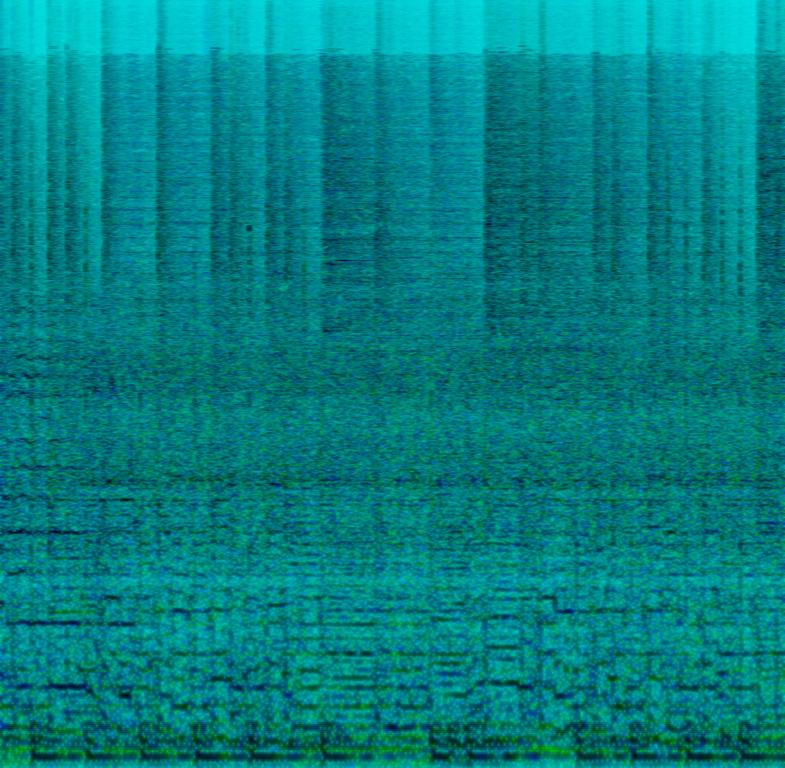
This is an instrumental heavy metal piece. The distorted electric guitar is playing an aggressive riff while accompanied by a bass guitar. In the rhythmic background, there is a slow but hard-hitting heavy metal beat played on the acoustic drums. The atmosphere is loud and violent. This piece can be used in the soundtrack of a movie/TV show involving crime. It could also be played at a rock bar or a sports venue.